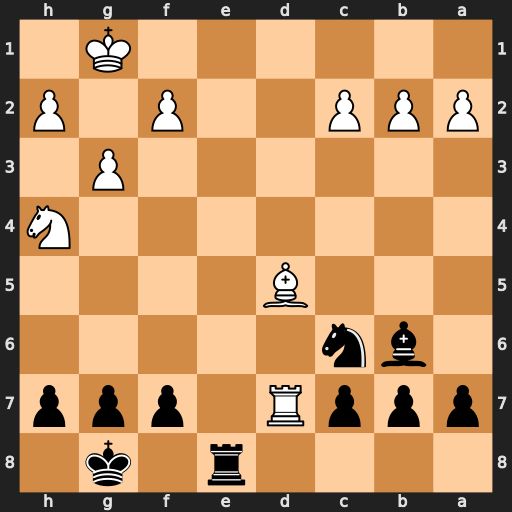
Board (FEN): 4r1k1/pppR1ppp/1bn5/3B4/7N/6P1/PPP2P1P/6K1
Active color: b
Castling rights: -
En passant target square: -
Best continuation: Ne5 Bxf7+ Nxf7